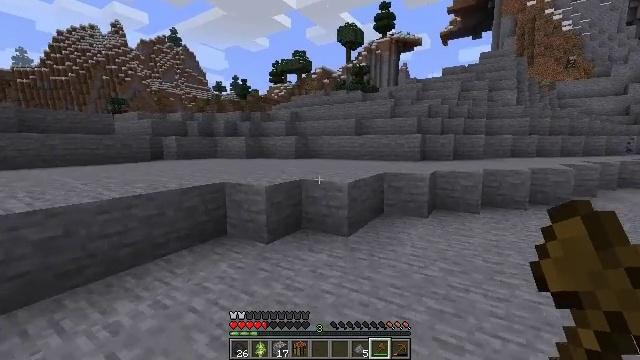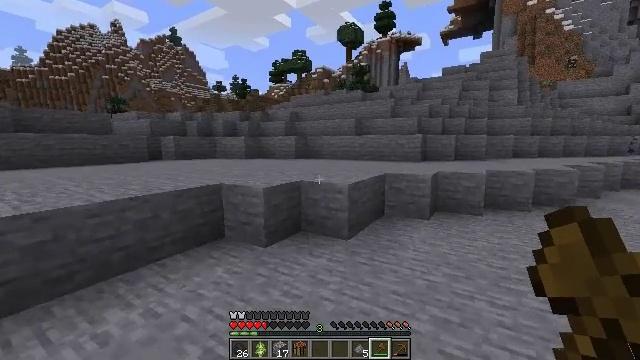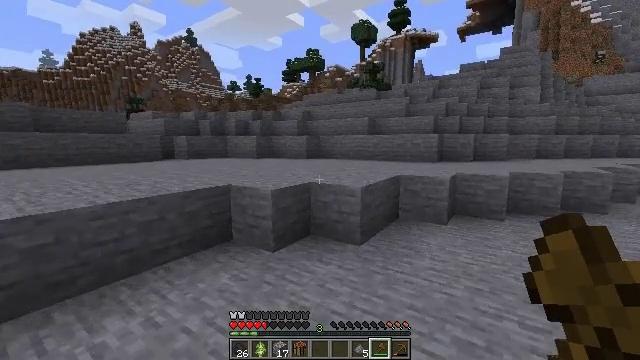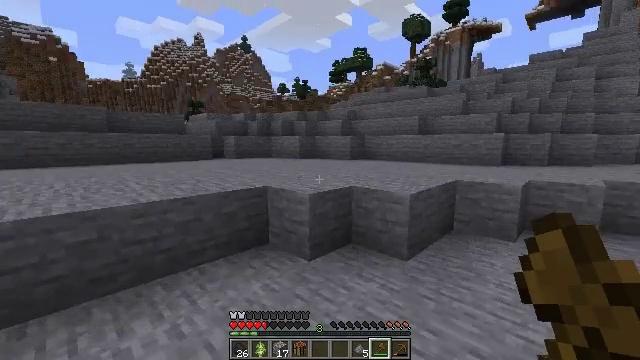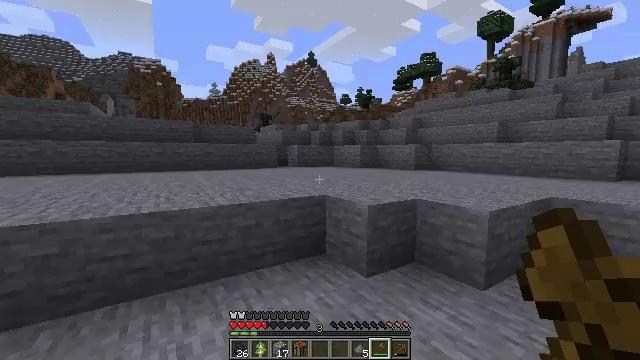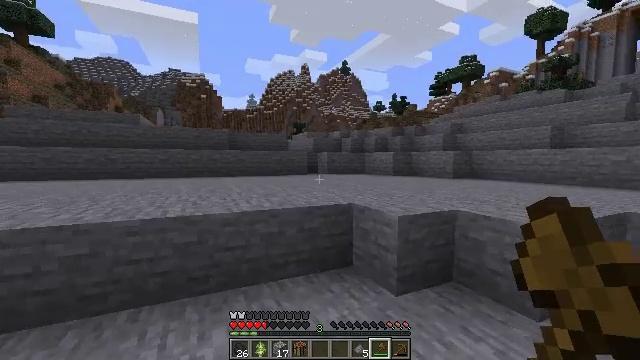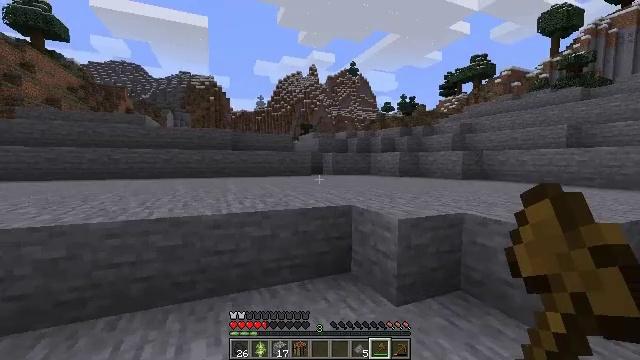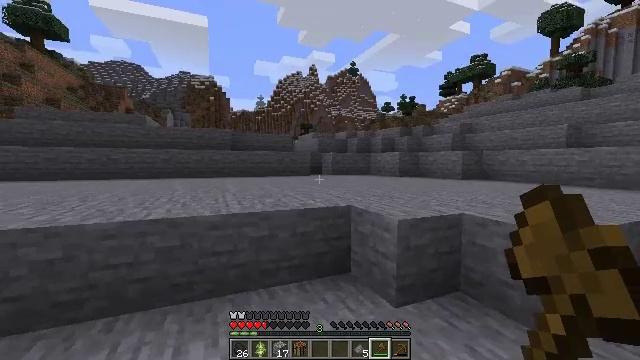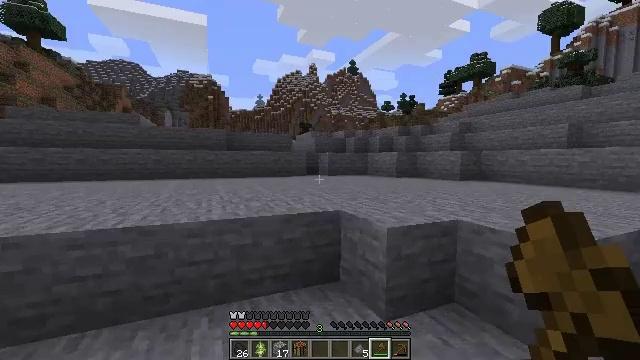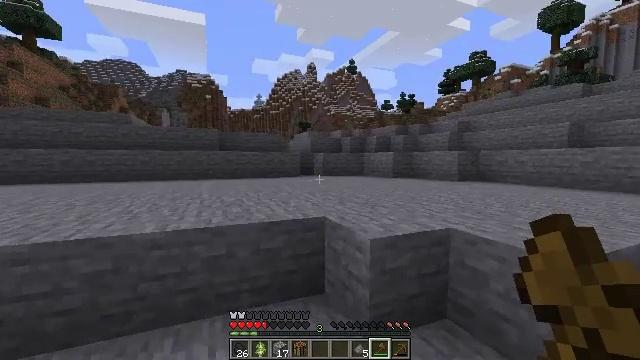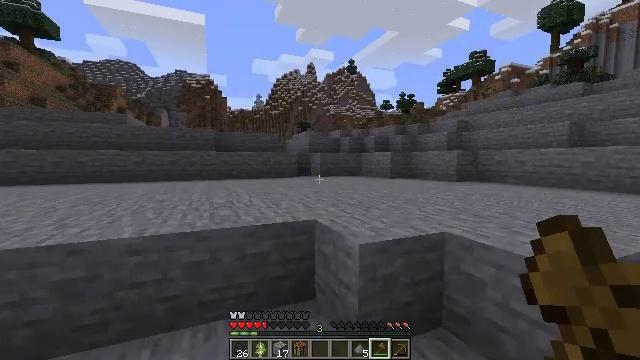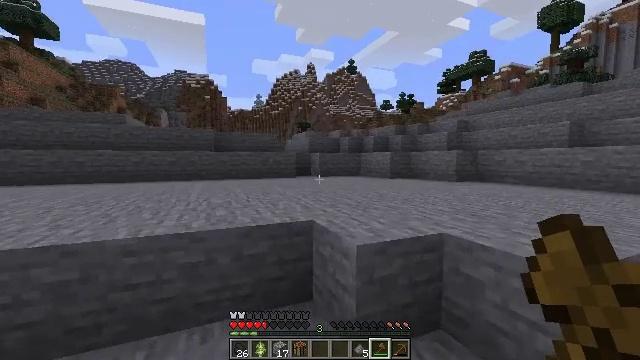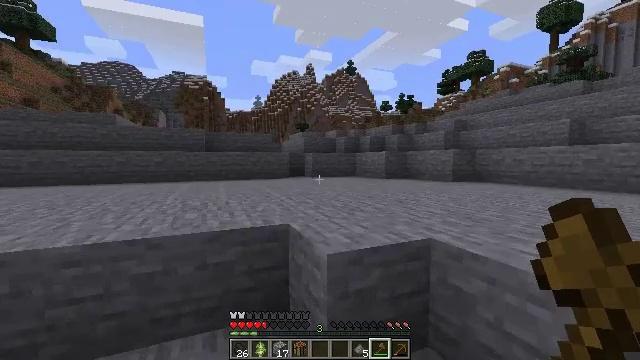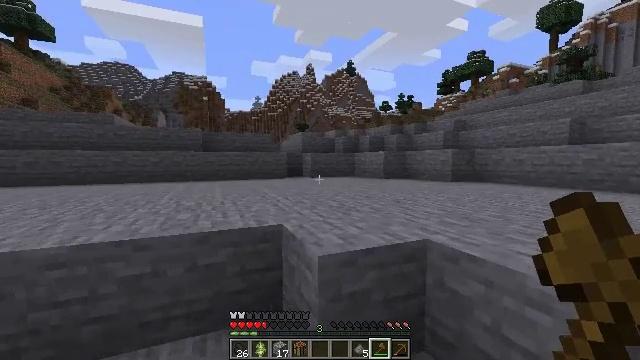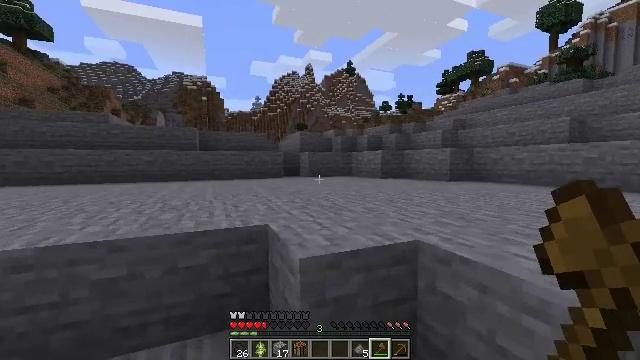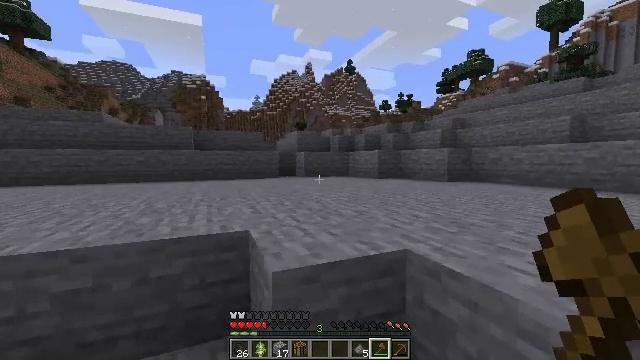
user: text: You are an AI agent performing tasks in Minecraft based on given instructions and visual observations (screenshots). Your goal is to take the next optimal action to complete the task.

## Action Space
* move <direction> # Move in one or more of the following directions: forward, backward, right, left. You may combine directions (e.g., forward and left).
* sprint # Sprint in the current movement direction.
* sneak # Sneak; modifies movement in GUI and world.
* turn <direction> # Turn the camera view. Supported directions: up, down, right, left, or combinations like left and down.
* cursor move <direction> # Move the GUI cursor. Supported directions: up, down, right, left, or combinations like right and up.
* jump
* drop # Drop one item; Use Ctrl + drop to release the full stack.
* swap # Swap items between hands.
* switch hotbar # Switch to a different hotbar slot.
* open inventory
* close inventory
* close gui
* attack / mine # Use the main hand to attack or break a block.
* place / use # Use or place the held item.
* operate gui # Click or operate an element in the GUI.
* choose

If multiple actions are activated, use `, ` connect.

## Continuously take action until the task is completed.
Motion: motion action
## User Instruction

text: Hunt a cow.
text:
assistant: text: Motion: move forward
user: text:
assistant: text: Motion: move forward, turn left
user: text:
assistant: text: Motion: move forward, turn left
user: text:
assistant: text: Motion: move forward, turn left and up
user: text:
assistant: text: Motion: move forward and move right, turn left and up
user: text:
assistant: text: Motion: move forward and move right, turn left
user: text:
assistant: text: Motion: move forward and move right
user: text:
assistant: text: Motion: move forward and move right
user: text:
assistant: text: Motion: move forward and move right
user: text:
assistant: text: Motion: move forward and move right, sprint
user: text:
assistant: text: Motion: move forward and move right, sprint
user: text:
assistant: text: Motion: move forward and move right, sprint
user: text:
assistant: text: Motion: move forward and move right, sprint
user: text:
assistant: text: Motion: move forward and move right, sprint
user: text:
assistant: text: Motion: move forward
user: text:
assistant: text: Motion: move forward
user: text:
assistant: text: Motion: move forward
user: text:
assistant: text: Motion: move forward, turn right
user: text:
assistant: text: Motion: move forward, turn right and down
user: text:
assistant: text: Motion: move forward, turn right and down
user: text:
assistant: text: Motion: move forward, turn right and down
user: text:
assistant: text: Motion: move forward, turn right
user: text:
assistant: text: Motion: move forward, turn right, jump
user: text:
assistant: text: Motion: move forward, turn right, jump
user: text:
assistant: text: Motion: move forward, turn right, jump
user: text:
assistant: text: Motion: move forward, turn right, jump
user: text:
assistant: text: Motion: move forward
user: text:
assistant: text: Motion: move forward
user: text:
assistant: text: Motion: move forward
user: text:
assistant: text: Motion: move forward